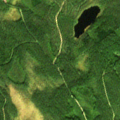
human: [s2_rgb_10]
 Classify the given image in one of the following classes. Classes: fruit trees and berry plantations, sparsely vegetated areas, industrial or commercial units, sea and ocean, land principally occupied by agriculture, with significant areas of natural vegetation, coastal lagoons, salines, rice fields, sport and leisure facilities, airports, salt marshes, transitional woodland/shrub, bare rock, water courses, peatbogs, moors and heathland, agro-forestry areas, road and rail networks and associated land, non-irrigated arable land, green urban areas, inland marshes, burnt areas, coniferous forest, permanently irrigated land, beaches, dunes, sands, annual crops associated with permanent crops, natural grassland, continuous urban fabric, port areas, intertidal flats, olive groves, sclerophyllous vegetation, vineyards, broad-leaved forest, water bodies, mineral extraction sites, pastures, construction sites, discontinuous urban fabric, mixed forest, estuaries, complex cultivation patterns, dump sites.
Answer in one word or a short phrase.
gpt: coniferous forest, mixed forest